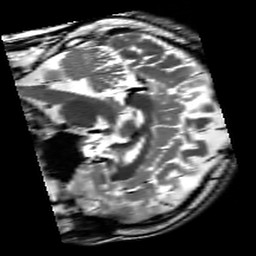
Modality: T2w
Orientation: sagittal
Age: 27
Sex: male
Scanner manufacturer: siemens
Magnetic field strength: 3 T
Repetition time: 7 s
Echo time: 0.09 s